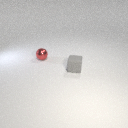
small gray rubber cube in front of small red metal sphere